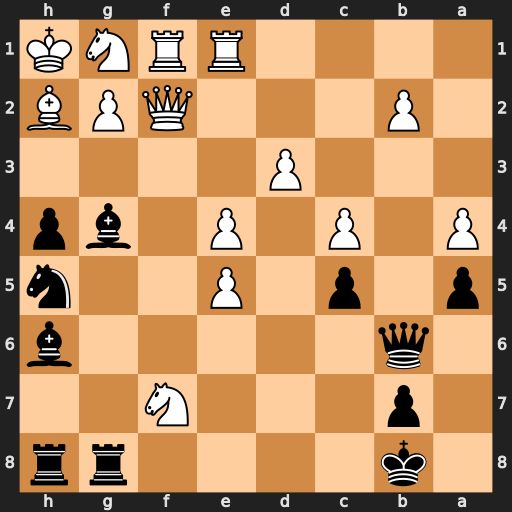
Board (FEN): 1k4rr/1p3N2/1q5b/p1p1P2n/P1P1P1bp/3P4/1P3QPB/4RRNK
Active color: b
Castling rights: -
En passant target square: -
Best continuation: Ng3+ Qxg3 hxg3